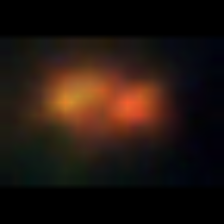
Taxon: NanoPlankton
Group: Other